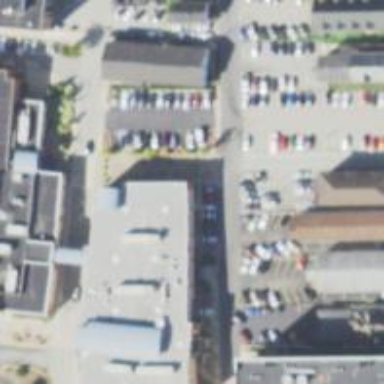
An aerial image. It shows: Alley classified as service road.